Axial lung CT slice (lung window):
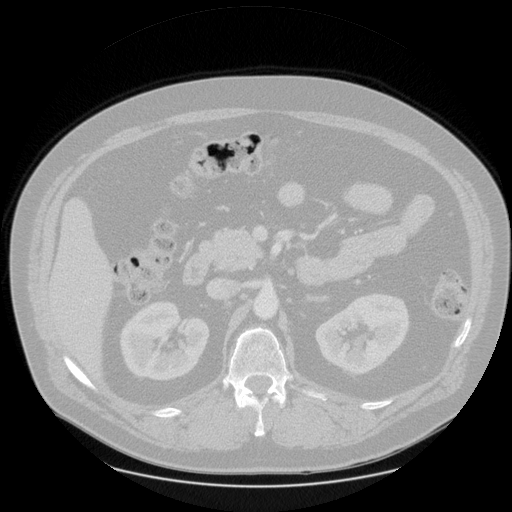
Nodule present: no